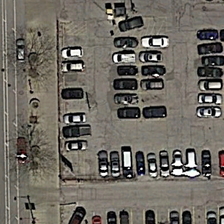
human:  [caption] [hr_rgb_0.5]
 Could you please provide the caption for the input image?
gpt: many cars are parked in a parking lot near a road .

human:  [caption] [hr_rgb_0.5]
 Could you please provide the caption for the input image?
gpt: many cars are parked in a parking lot near a road .

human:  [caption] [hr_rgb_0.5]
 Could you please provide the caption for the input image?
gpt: many cars are parked in a parking lot near a road .

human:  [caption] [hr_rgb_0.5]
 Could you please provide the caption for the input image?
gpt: many cars are parked in a parking lot near a road .

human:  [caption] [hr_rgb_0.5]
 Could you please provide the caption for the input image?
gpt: many cars are parked in a parking lot near a road .